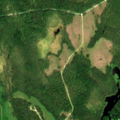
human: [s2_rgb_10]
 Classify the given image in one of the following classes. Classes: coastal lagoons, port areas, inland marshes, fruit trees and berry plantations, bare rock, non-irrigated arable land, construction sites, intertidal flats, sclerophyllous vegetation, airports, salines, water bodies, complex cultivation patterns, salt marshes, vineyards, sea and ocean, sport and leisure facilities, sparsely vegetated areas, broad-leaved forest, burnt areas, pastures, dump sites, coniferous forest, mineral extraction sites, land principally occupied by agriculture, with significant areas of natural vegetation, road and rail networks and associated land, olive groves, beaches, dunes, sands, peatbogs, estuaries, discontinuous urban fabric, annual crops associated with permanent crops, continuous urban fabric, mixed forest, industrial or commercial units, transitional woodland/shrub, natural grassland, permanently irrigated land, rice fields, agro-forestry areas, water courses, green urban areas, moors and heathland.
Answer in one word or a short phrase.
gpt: coniferous forest, transitional woodland/shrub